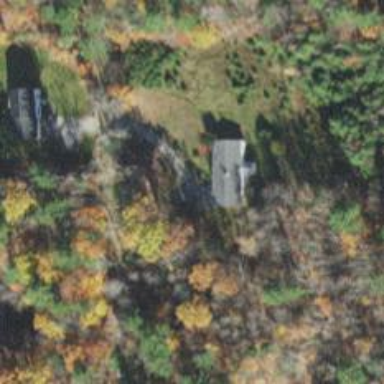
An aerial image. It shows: Driveway.